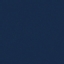
Land use / land cover class: SeaLake